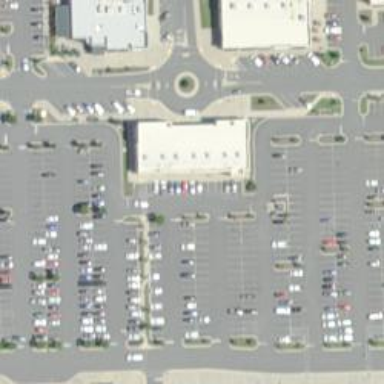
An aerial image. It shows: Parking space.